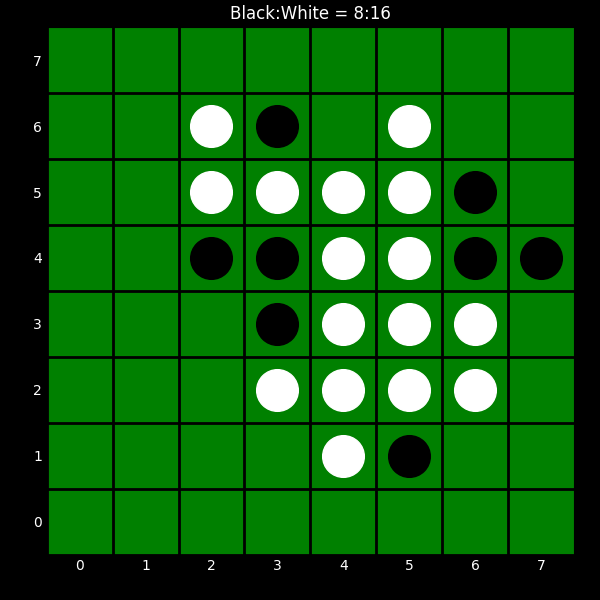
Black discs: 8
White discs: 16